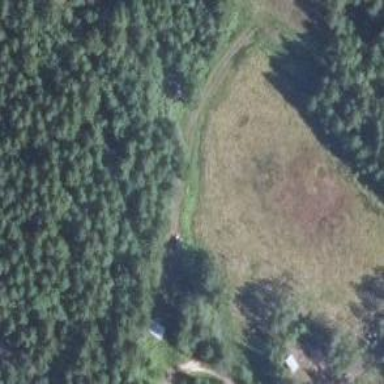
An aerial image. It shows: Shooting range on leisure land pitch.